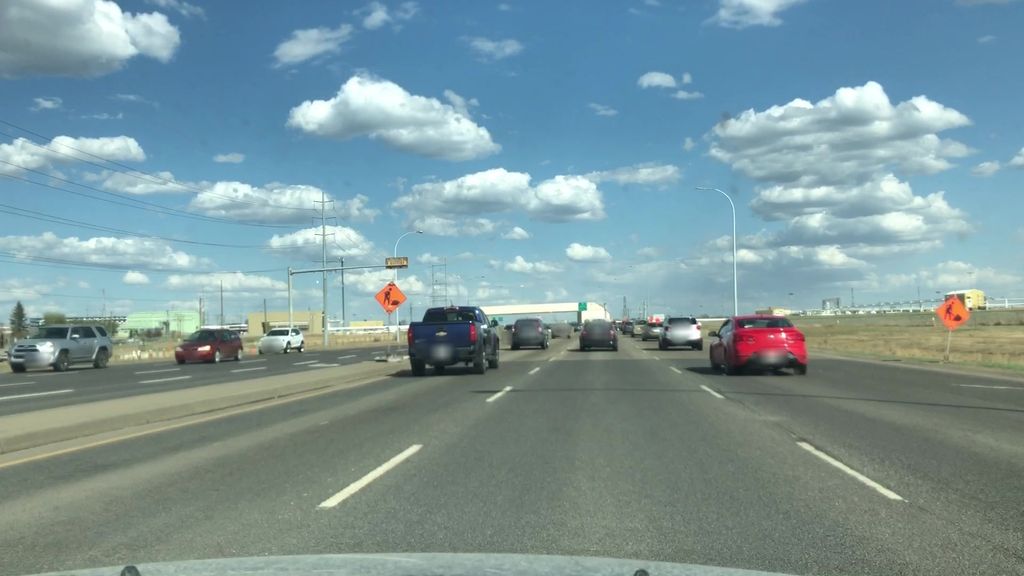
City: edmonton